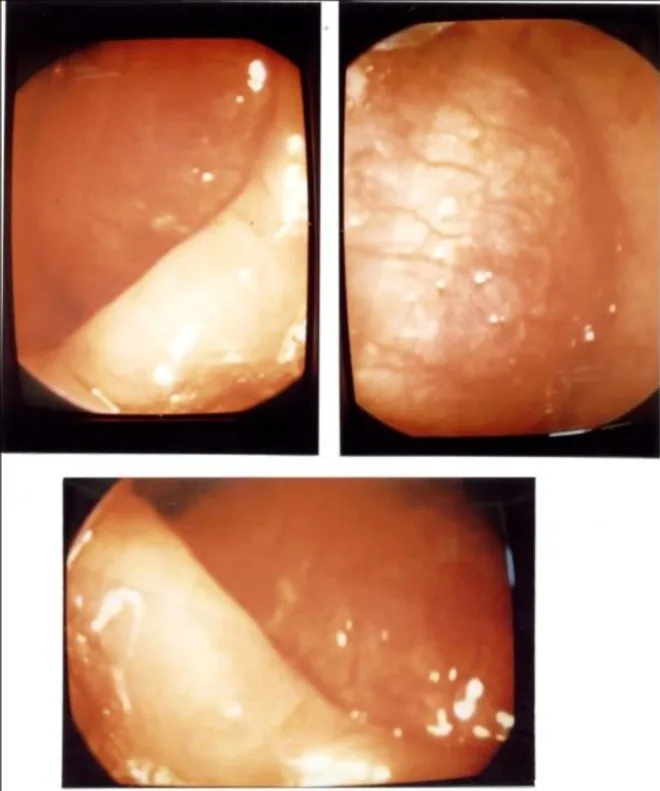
Gross view of the tumor.
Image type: endoscopy (gi_endoscopy)